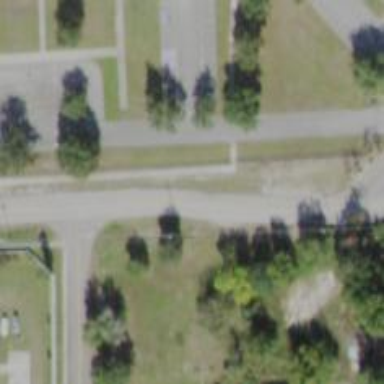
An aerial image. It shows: Residential road with sidewalk on the left side.